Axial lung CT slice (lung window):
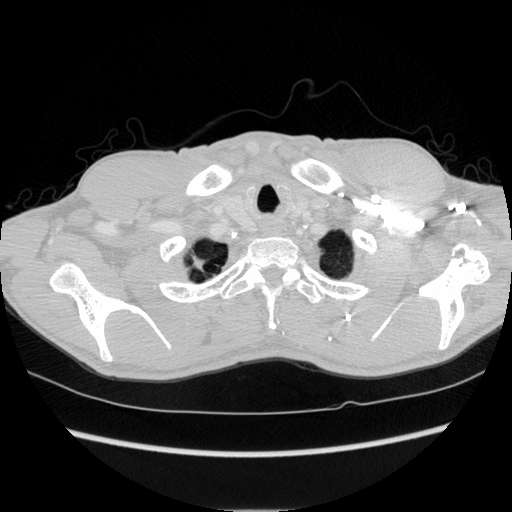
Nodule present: no